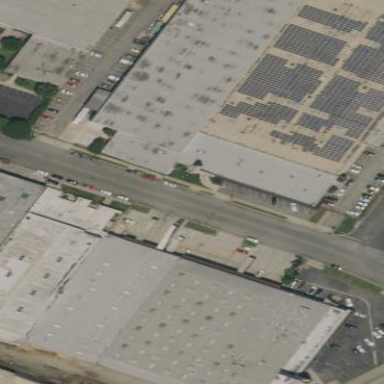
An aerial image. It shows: Warehouse.